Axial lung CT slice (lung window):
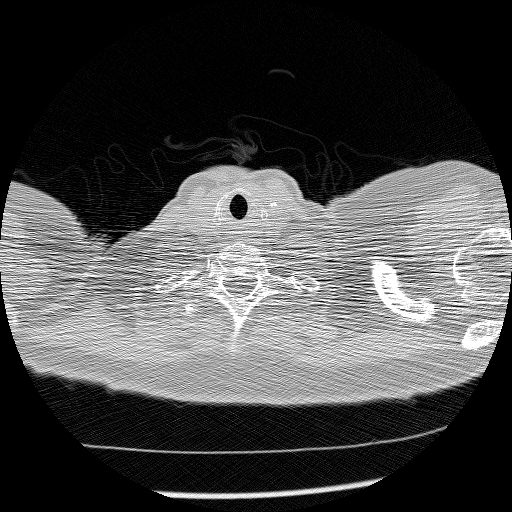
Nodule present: no